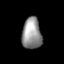
Tissue: lung
Cell type: Smooth muscle cells
Senescence score: 0.5542
Nuclear area (px): 596
Mean DAPI intensity: 147.124